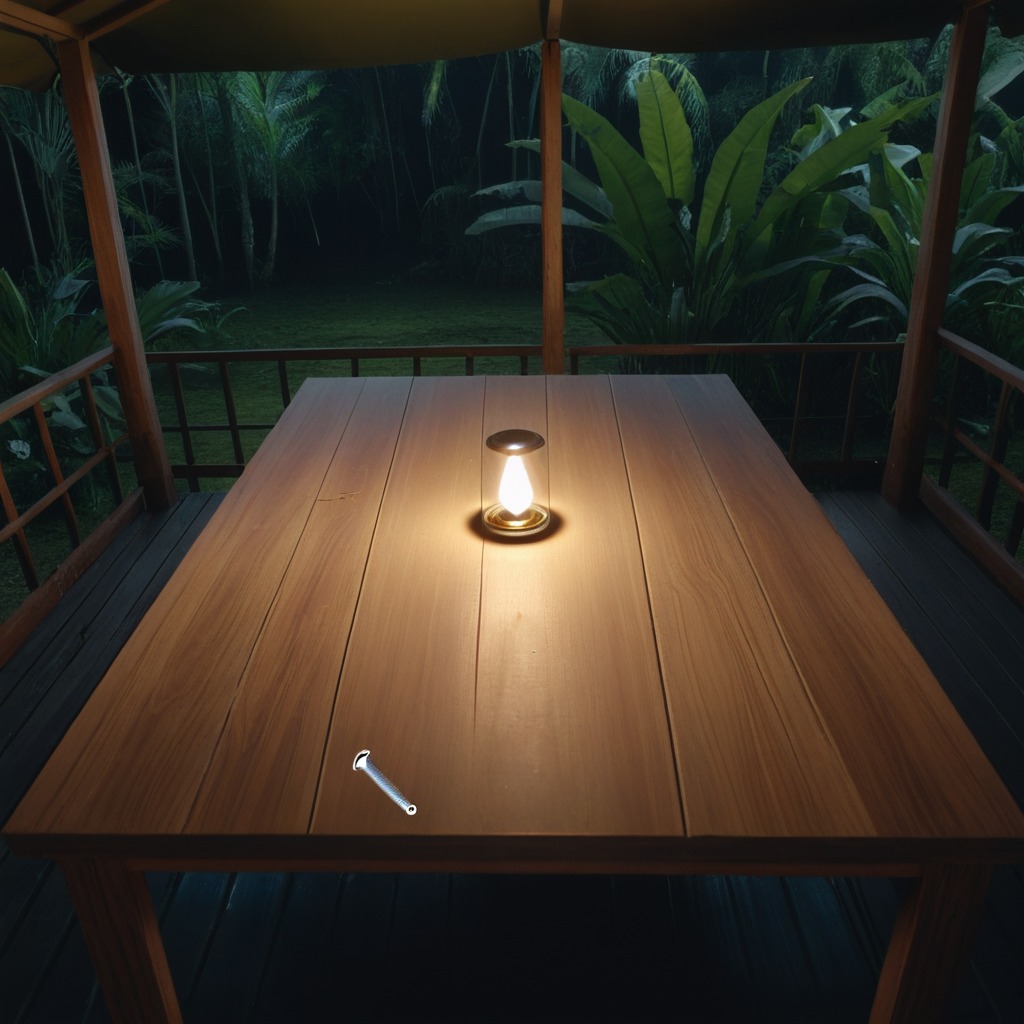
A metal screw is lying on the wooden table.